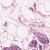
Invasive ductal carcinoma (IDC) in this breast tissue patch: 0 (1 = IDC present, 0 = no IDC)